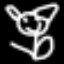
Label: airplane